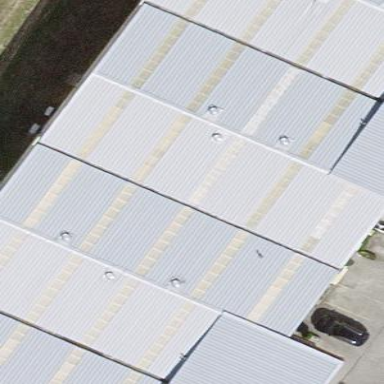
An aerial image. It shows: Industrial building.